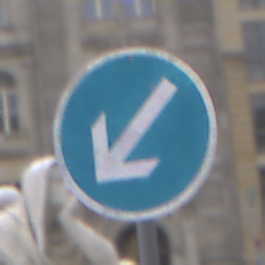
Verkehrszeichen: VorgeschriebeneVorbeifahrtLinks
Umgebung: Outdoor, Urban
Tageszeit: Midday
Wetter: Overcast
Licht: Natural
Jahreszeit: NotSpecified
Kontrast: LowContrast